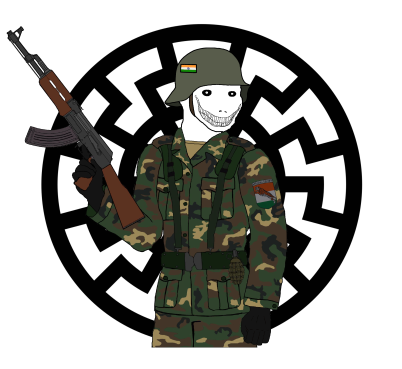
Label: 5_Wojak_with_Background